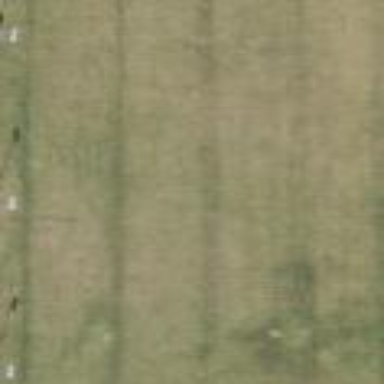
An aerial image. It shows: Soccer pitch with grass surface for leisure land.